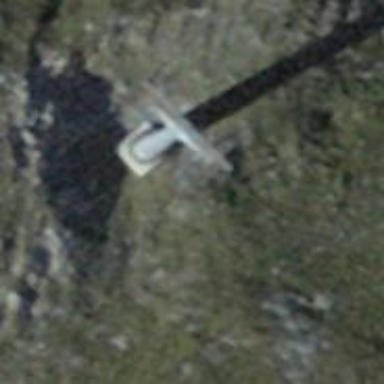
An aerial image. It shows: Pylon used for aerialway.